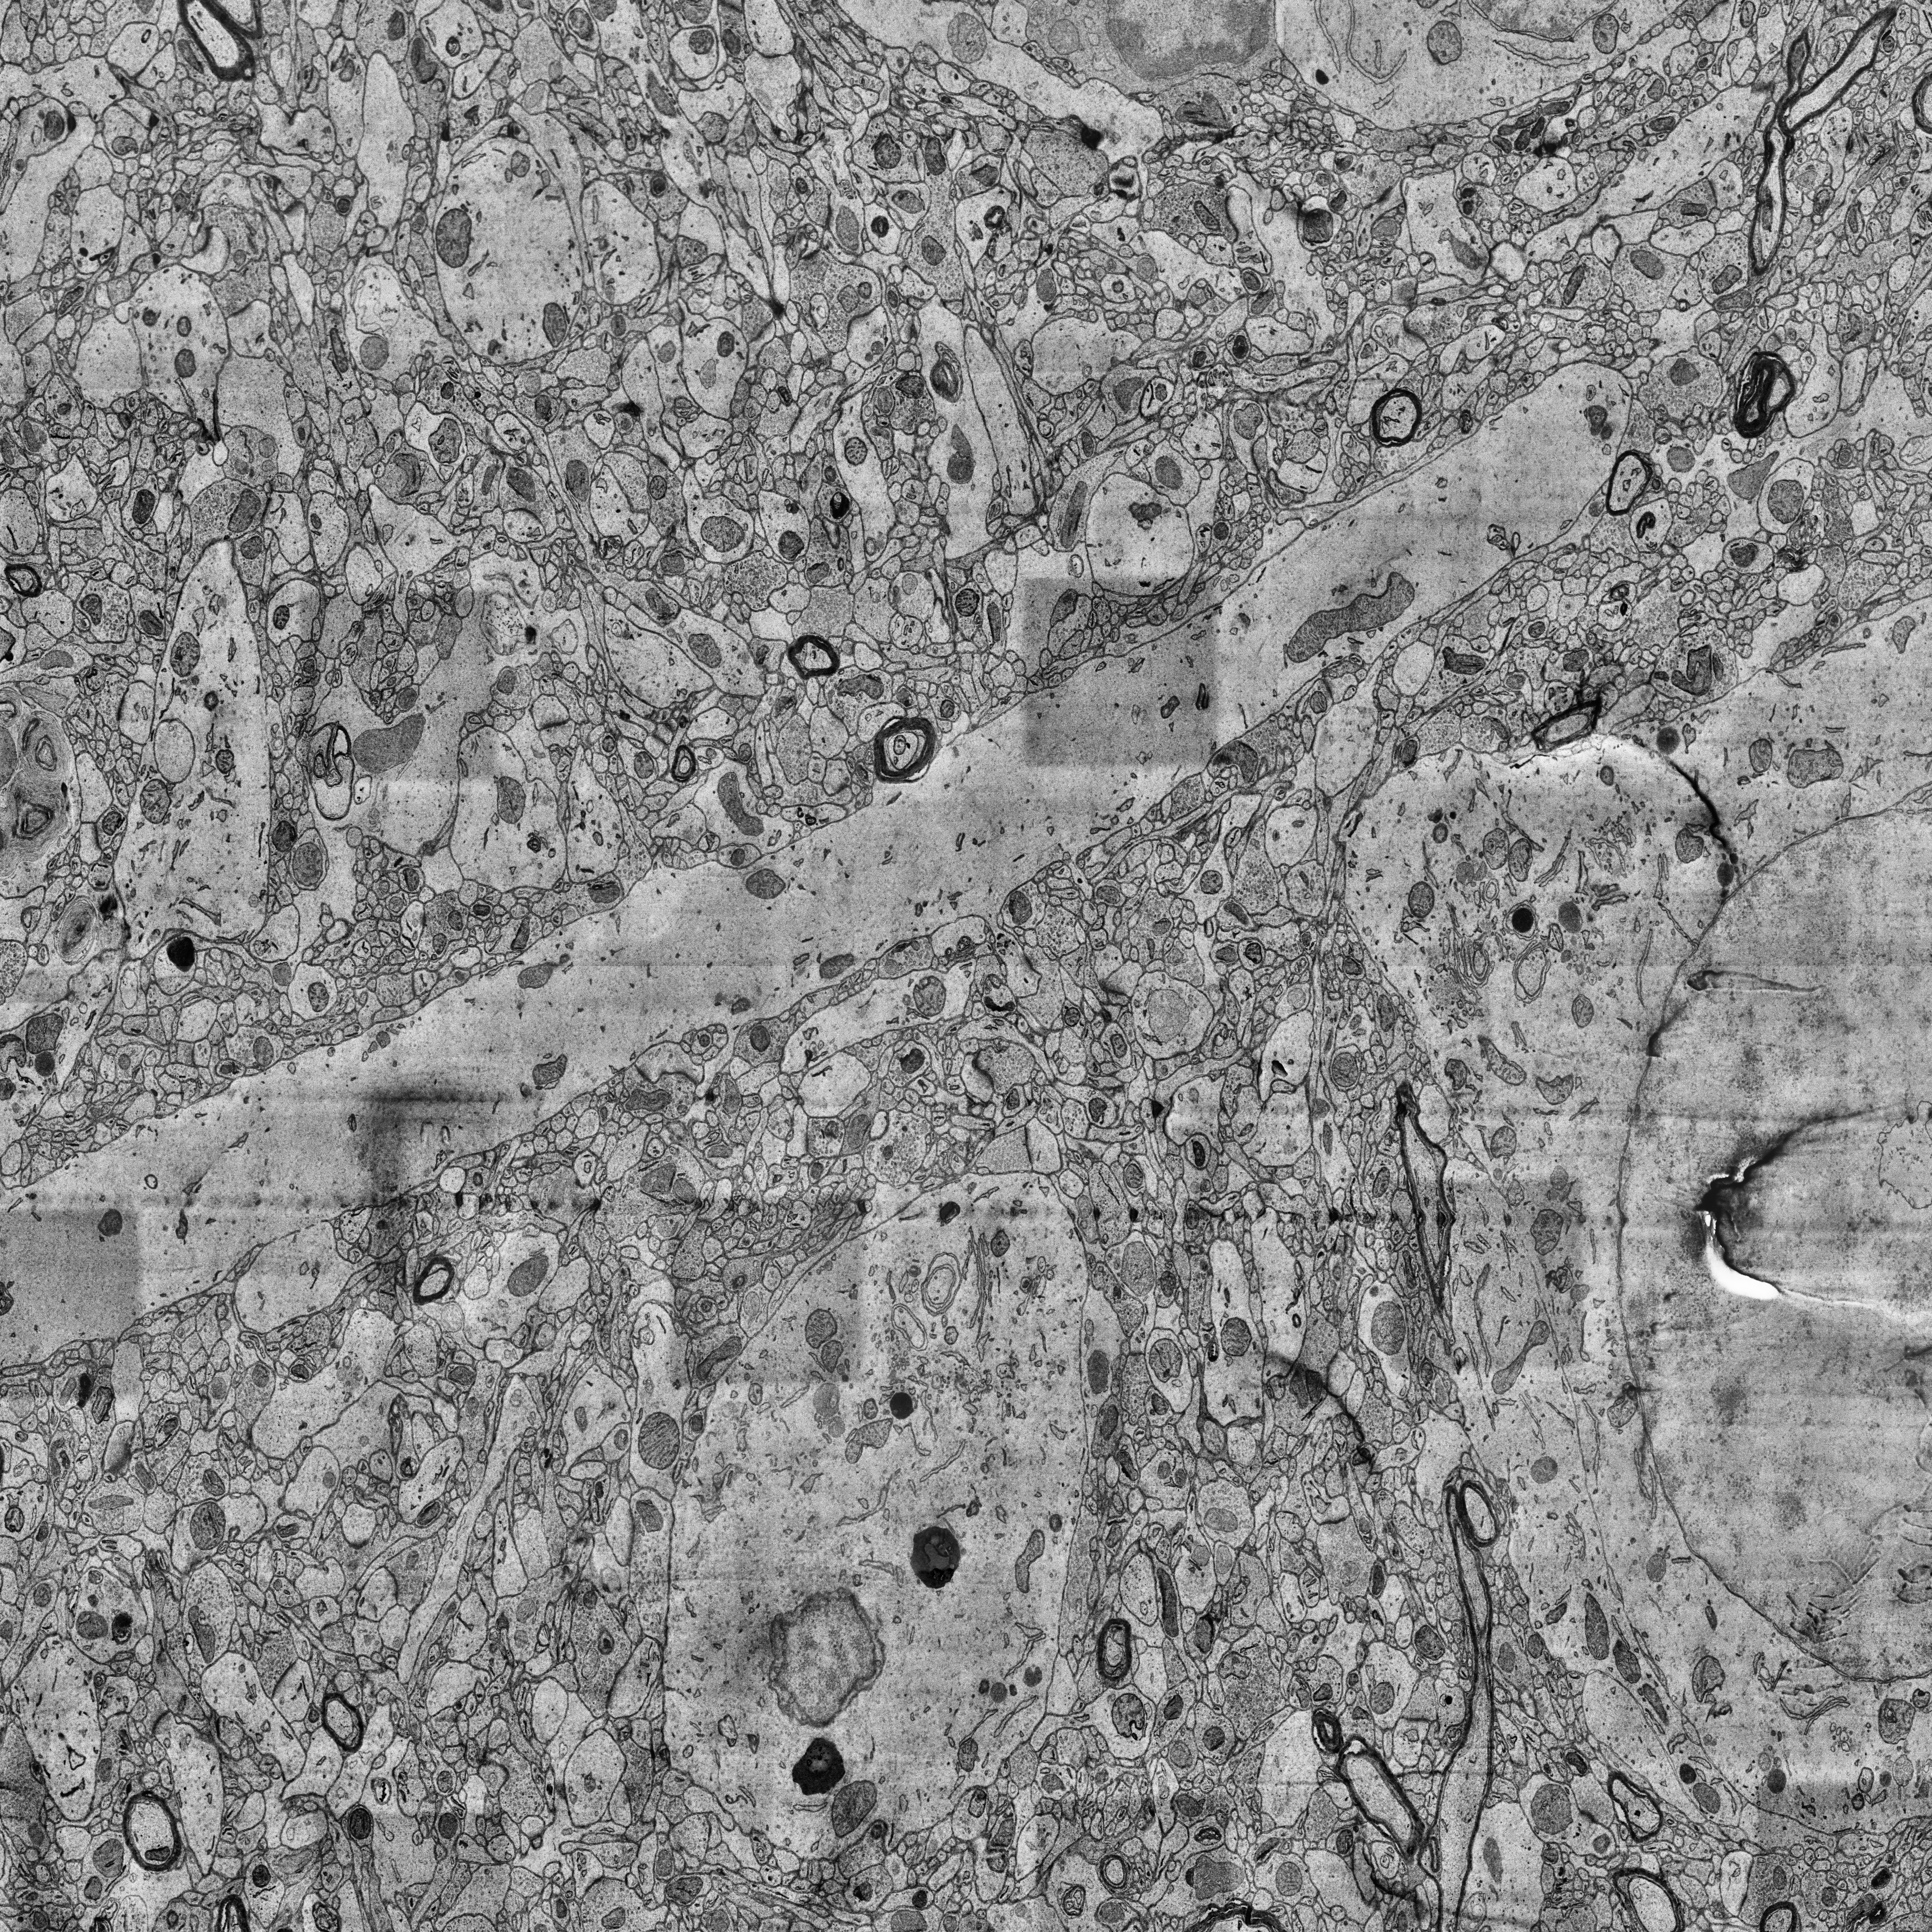
Electron microscopy slice of human cortex tissue
Slice depth (z): 325
Mitochondria instances in slice: 442